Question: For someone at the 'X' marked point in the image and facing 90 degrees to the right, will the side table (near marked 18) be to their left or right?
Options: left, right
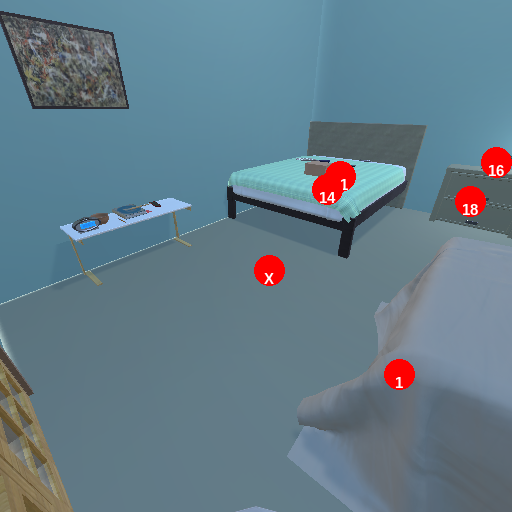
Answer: left